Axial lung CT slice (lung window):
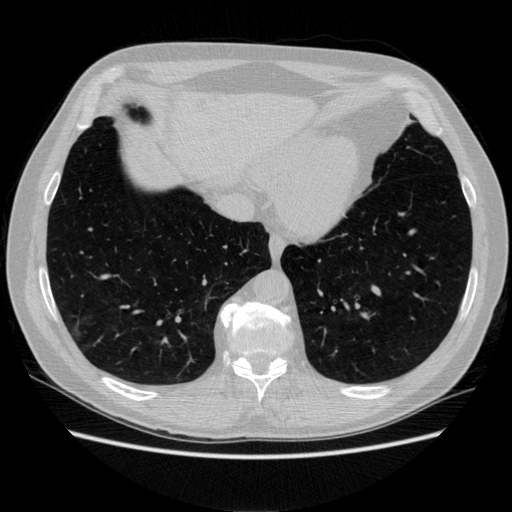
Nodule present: no